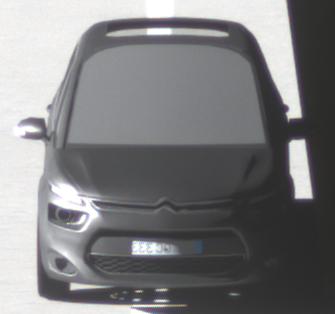
Make: Citroen
Model: Grand C4 Picasso VTi 120
Detailed model: Grand C4 Picasso (II)
Model produced from: 2013/10
Model produced until: 2015/02
Doors: 5
Color: gray
Road condition: dry road
Daytime: morning or afternoon
Contrast: high contrast